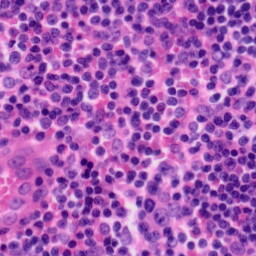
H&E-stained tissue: Tonsil